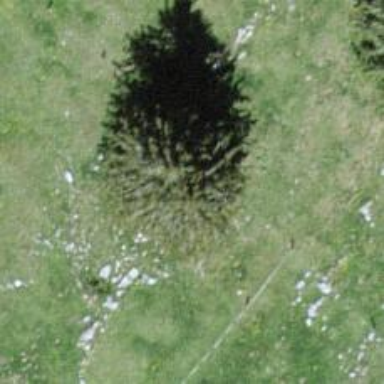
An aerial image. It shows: Needle-leaved tree in natural setting.